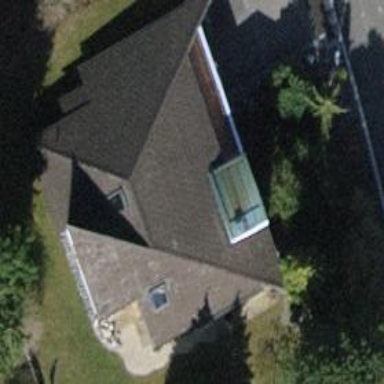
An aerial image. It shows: Detached building with gabled roof.